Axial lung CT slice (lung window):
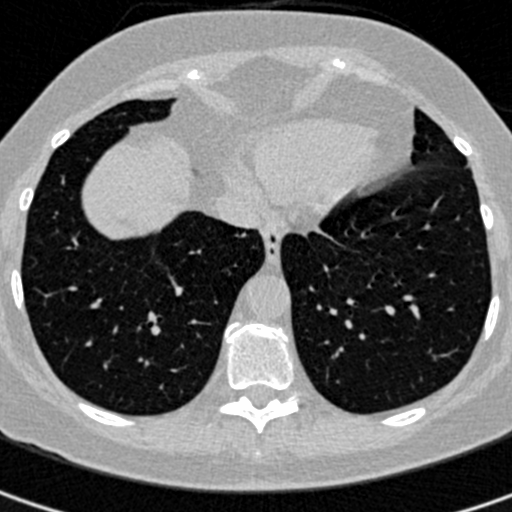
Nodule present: no